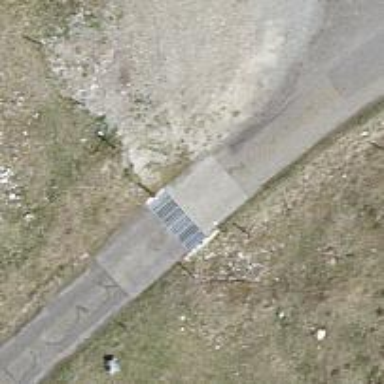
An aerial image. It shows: Cattle grid.